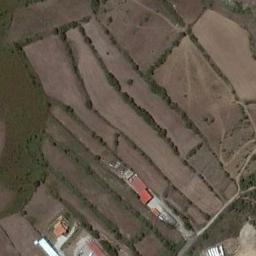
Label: terrace